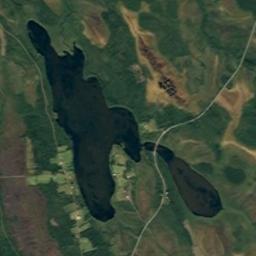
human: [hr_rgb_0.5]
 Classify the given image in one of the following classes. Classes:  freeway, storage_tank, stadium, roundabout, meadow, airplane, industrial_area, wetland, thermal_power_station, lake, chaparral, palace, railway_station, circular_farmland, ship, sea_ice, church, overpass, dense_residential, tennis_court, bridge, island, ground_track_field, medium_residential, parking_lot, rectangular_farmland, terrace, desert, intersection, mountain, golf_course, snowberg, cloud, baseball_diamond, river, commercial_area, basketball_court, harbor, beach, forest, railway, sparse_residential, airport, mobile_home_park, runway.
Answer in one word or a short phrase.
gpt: lake